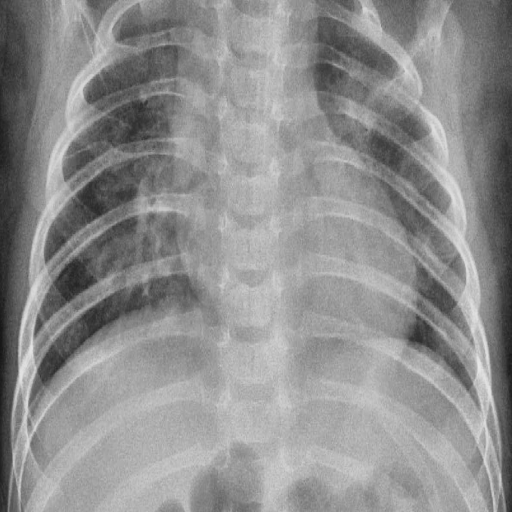
Finding: PNEUMONIA